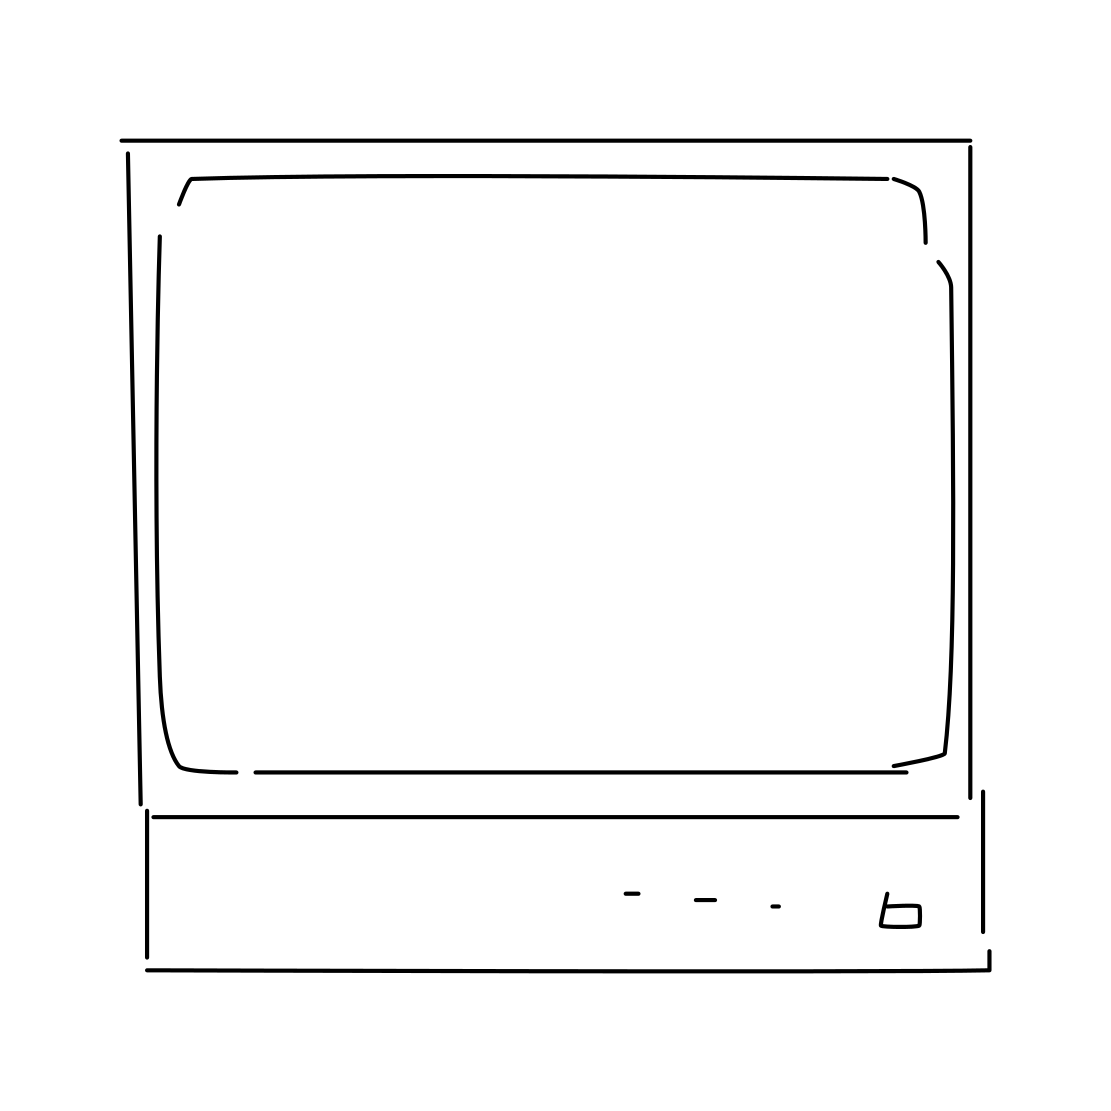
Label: tv